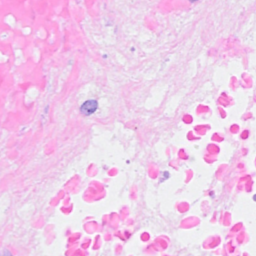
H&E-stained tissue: Breast